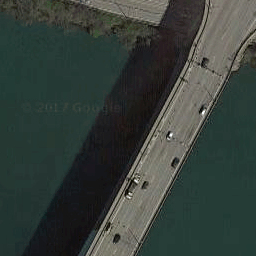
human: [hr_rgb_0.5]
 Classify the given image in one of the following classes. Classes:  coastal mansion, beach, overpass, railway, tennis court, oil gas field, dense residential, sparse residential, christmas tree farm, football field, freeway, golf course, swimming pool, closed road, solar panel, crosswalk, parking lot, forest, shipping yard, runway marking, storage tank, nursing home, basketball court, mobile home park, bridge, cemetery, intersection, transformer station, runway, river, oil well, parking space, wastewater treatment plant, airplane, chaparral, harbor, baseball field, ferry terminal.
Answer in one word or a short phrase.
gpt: bridge